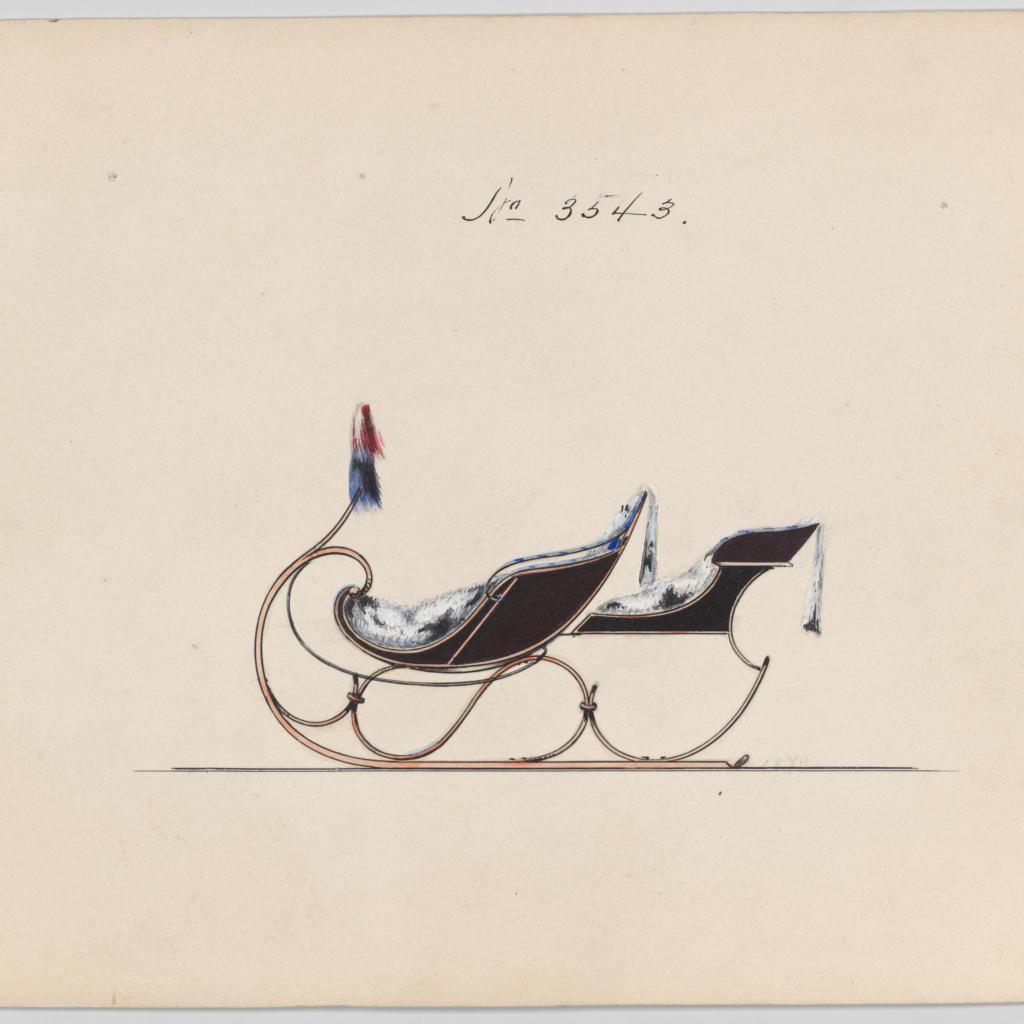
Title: Design for 2 Seat Phaeton Sleigh, no. 3543
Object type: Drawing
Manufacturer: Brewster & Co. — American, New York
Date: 1879
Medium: Pen and black ink, watercolor and gouache with gum arabic
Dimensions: sheet: 7 x 9 1/4 in. (17.8 x 23.5 cm)
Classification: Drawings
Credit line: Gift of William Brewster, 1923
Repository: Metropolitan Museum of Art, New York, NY